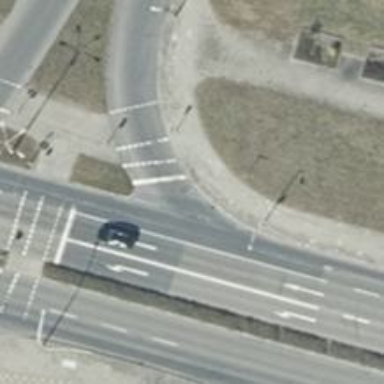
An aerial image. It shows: Road with traffic signals. The crossing also has traffic signals in the form of signal.